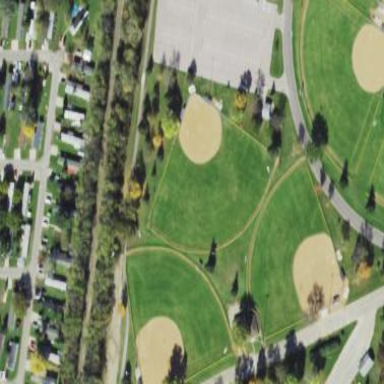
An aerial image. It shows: Baseball pitch for leisure land.